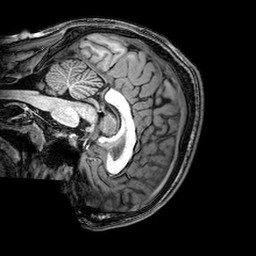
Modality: T1w
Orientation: sagittal
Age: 22
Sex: male
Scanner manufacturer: philips
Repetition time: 0.008169 s
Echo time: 0.00373 s